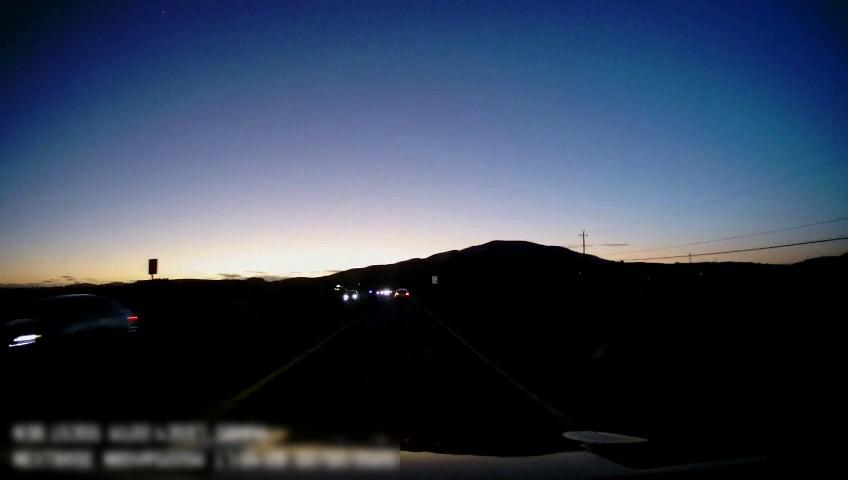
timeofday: Dusk/Dawn/Twilight
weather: Other
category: Drivable Space
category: Vehicles | Car
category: Vehicles | Car
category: Vehicles | Car
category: Lanes | Current Lane
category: Lanes | Current Lane